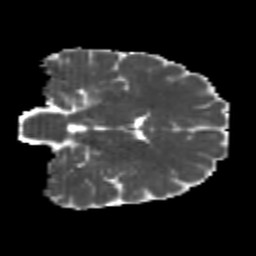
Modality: MD
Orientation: coronal
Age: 25
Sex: male
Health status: healthy
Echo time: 0.074 s